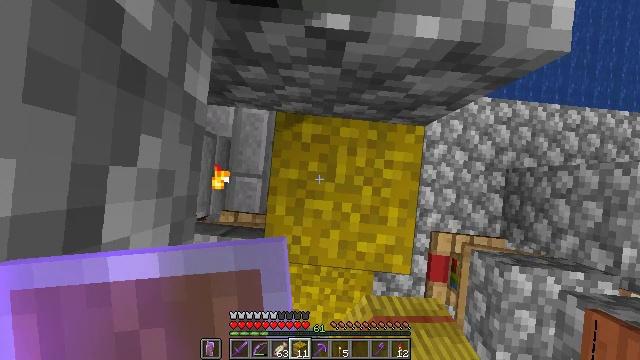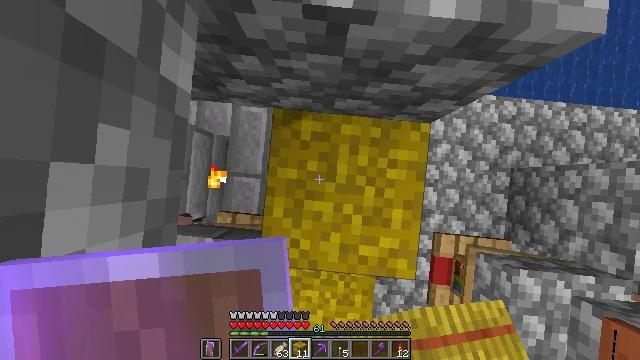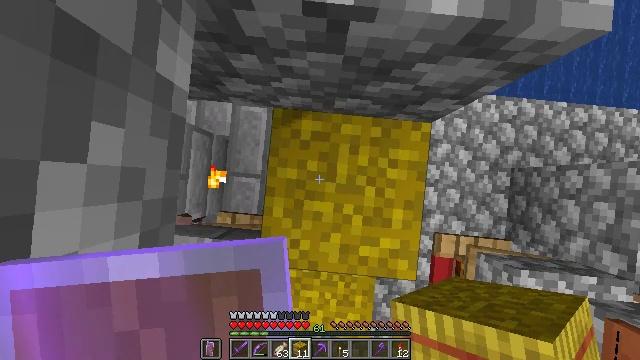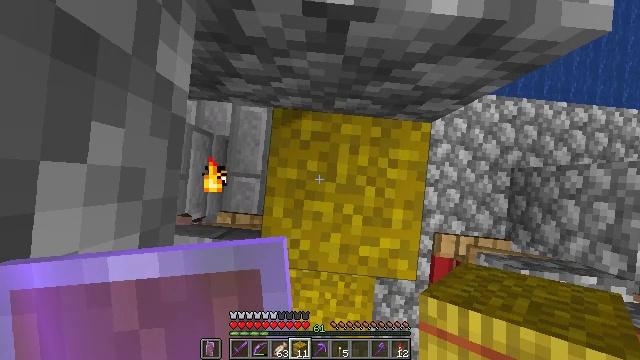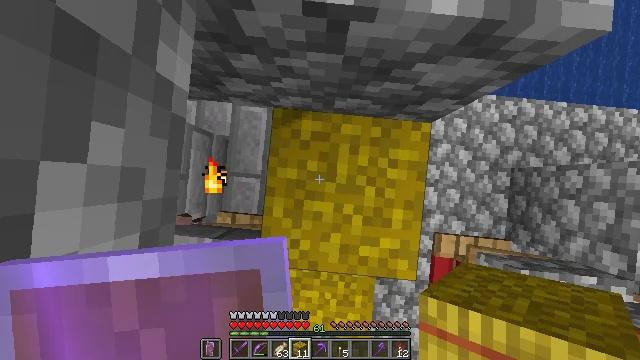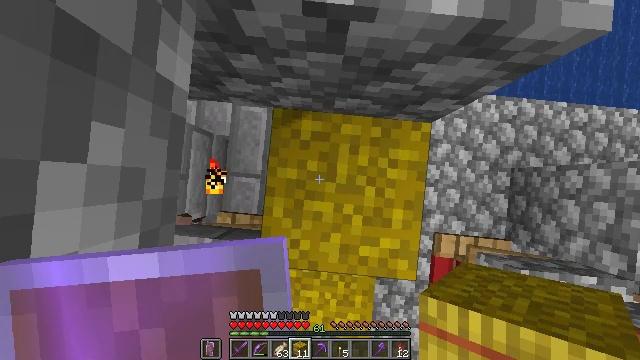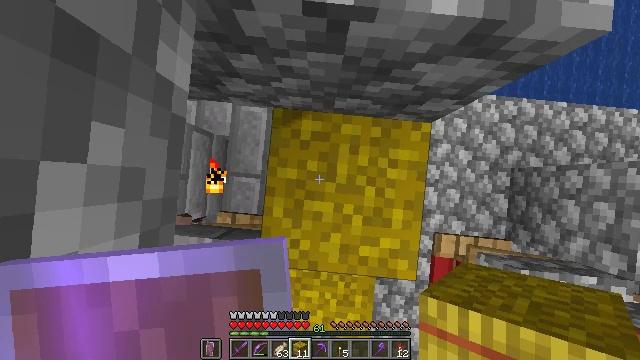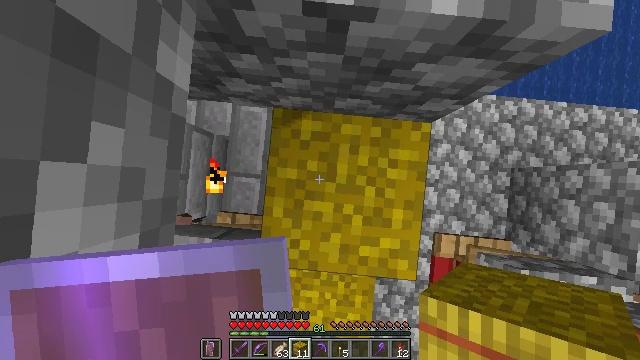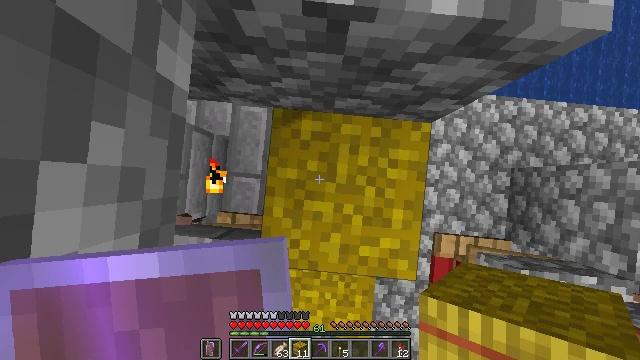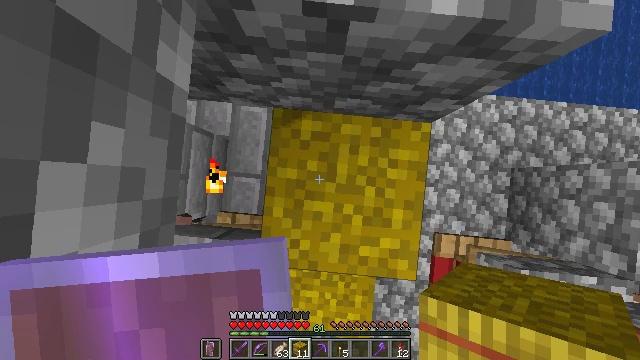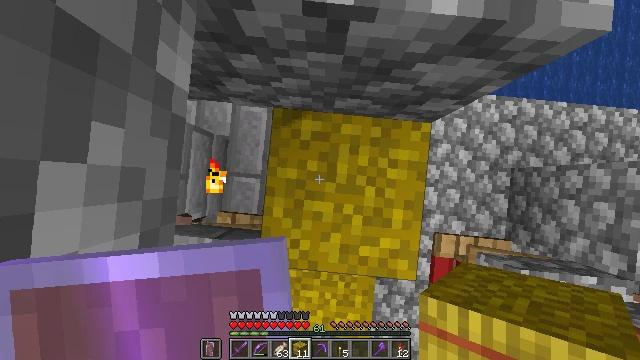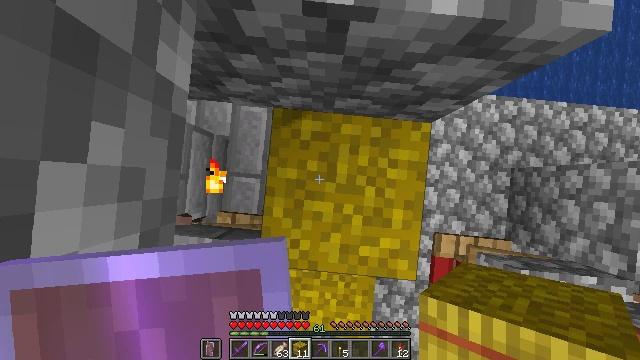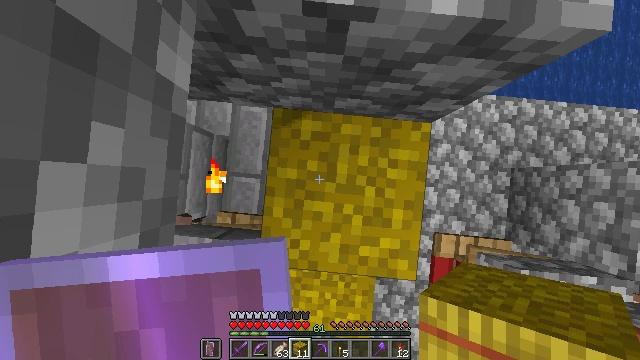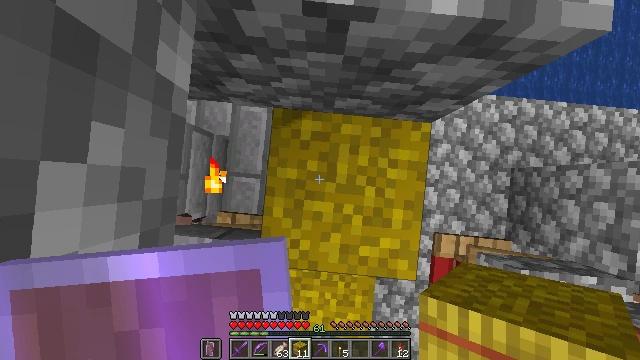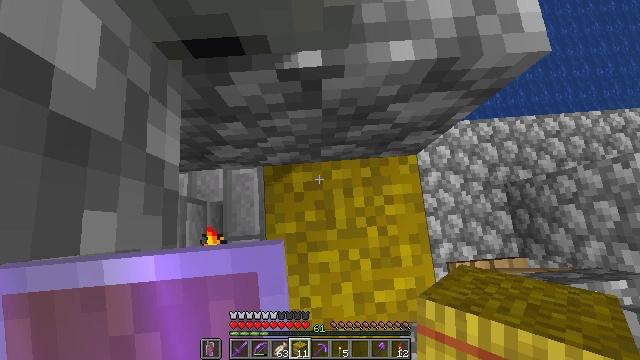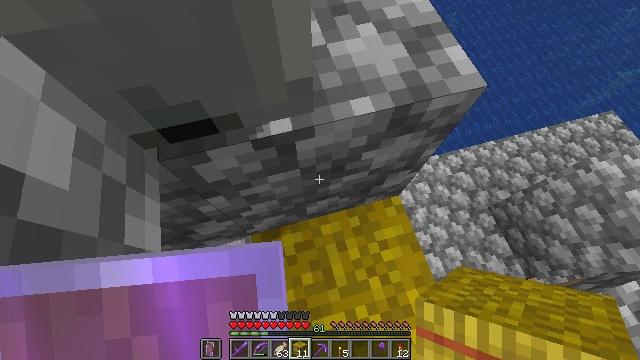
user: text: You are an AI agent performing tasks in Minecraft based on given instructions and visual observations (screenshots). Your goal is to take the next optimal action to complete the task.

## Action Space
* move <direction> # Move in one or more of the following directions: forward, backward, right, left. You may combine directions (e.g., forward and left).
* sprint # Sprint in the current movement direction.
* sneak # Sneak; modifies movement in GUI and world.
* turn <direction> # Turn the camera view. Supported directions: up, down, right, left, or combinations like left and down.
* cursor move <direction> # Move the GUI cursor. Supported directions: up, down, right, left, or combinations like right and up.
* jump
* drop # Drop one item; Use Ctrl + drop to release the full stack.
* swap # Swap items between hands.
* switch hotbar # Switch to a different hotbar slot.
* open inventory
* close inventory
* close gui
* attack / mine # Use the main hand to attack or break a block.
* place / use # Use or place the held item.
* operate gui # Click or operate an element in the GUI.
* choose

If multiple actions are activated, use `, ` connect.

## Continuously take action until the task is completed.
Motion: motion action
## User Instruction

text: Attack the hay block to get hay.
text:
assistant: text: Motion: no_op
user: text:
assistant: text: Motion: no_op
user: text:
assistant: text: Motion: no_op
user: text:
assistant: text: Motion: no_op
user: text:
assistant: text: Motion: no_op
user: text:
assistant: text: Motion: no_op
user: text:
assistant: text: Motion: no_op
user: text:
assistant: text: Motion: no_op
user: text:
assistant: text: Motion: no_op
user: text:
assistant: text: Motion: no_op
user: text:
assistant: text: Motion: no_op
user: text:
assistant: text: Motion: no_op
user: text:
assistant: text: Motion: no_op
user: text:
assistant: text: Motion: turn right and up
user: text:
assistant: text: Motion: turn right and up
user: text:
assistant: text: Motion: turn right and up
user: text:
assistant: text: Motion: turn up
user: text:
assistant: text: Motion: turn up
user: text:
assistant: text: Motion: no_op
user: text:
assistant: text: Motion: no_op
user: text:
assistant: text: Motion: no_op
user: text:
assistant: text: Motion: no_op
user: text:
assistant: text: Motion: no_op
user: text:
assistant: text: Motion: turn left
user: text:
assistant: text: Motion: turn left
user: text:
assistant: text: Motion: turn left and up
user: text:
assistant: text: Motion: turn left and up
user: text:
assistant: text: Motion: turn left and up
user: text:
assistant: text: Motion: no_op
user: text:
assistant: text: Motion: no_op